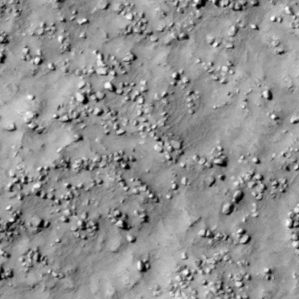
Label: non_frost